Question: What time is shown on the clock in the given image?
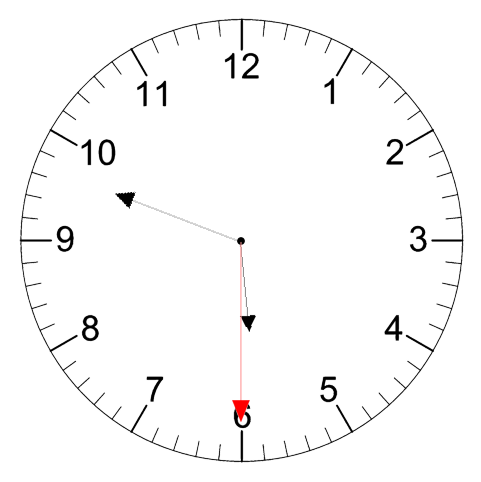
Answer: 05:48:30